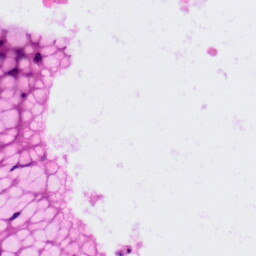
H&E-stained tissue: Colon